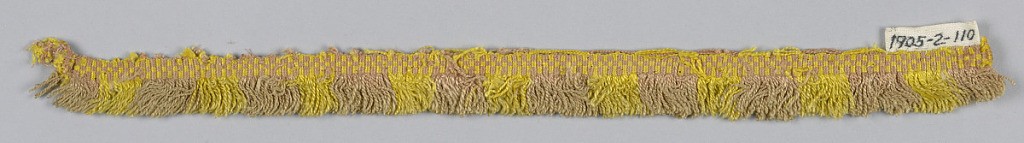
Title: Fringe
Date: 17th century
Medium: silk Technique: woven
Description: Pink and yellow fringe with a plain-woven heading. Skirt threads are arranged to form stripes.